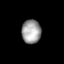
Tissue: lung
Cell type: T cells
Senescence score: 0.5446
Nuclear area (px): 450
Mean DAPI intensity: 159.022